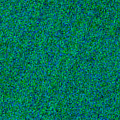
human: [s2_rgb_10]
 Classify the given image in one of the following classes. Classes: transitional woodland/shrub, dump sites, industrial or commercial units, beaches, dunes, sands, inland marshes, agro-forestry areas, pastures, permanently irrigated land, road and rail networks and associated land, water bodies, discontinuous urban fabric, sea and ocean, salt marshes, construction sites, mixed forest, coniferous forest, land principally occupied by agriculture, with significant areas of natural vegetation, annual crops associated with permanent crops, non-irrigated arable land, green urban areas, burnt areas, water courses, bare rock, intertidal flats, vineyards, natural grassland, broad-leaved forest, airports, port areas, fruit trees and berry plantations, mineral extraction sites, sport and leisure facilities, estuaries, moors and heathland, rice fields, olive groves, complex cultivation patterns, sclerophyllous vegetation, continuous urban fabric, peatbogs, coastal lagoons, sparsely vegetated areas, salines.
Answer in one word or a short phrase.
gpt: sea and ocean